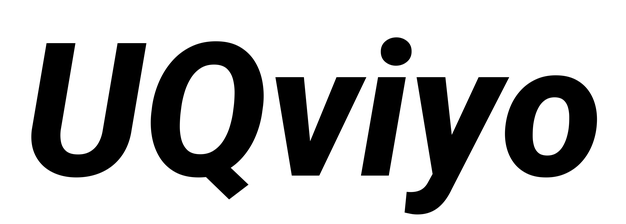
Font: Roboto-Italic_ExtraBold_Italic